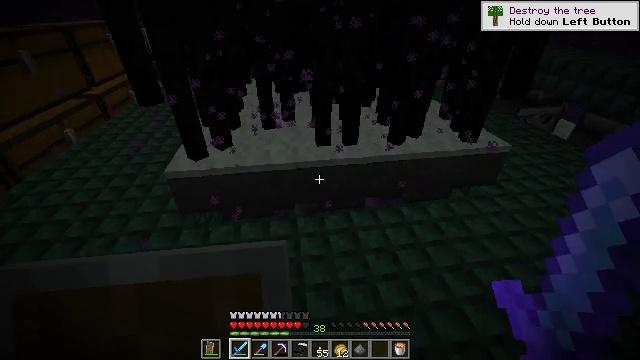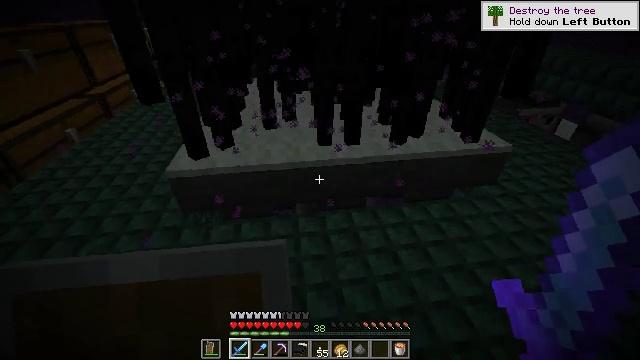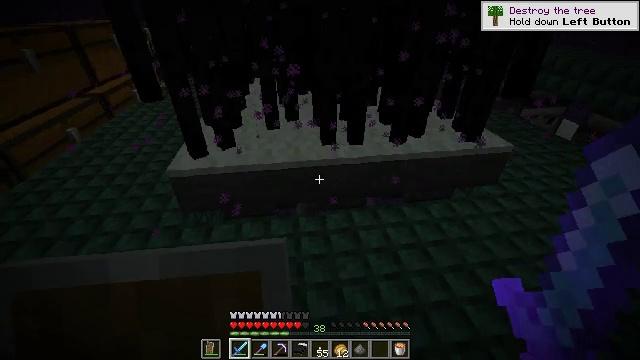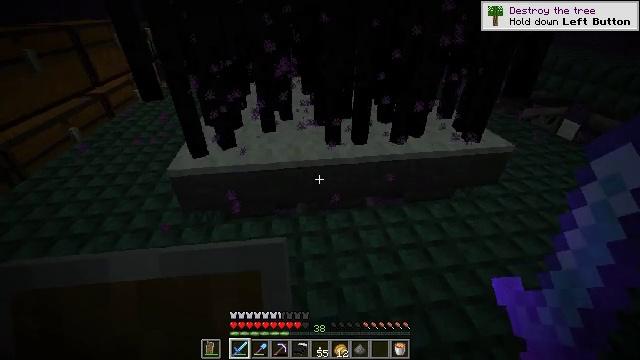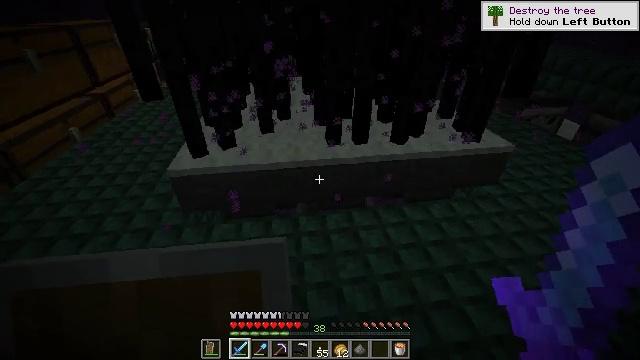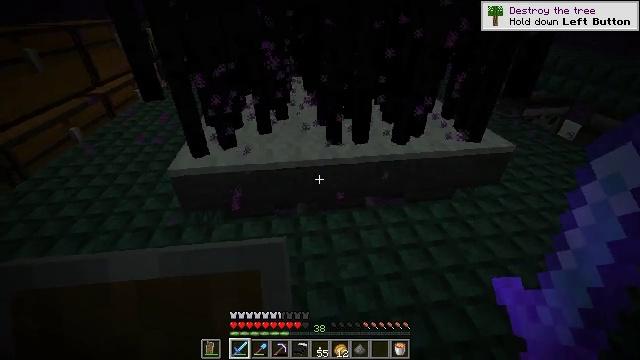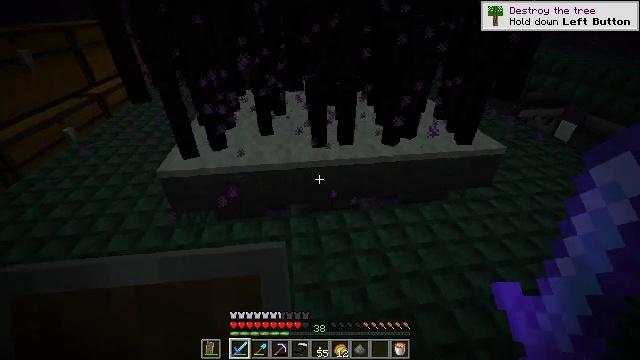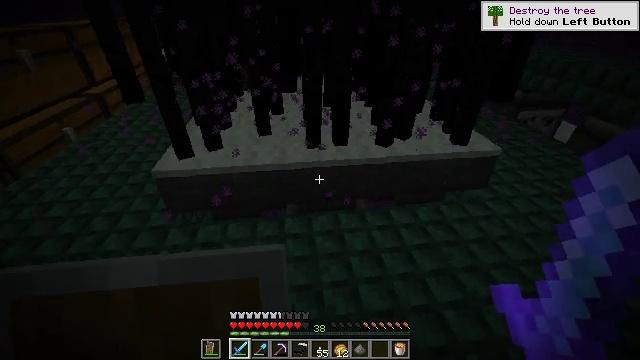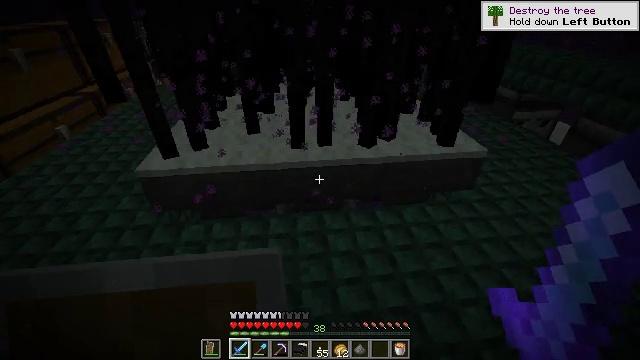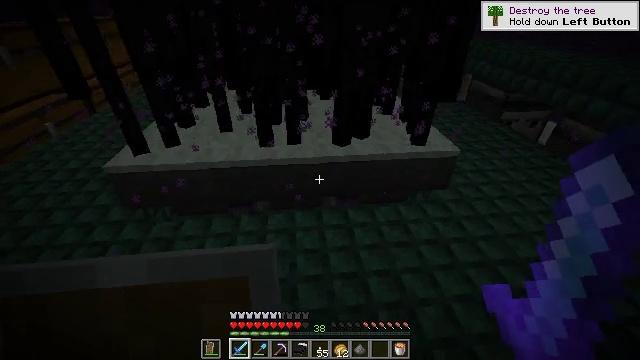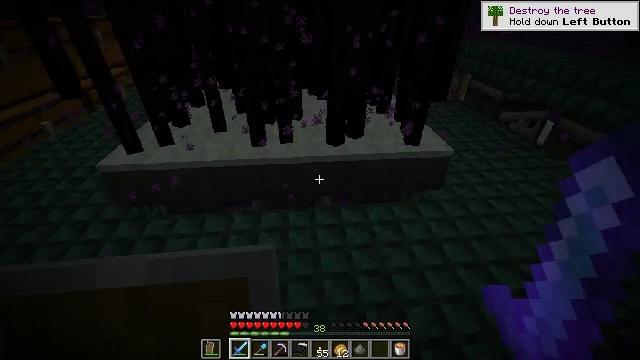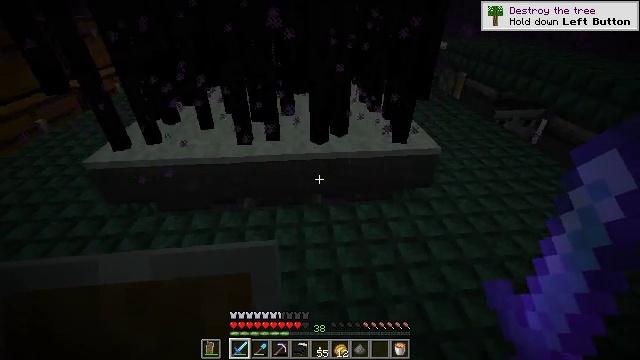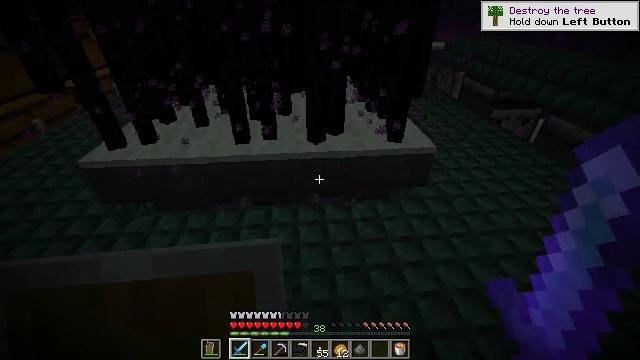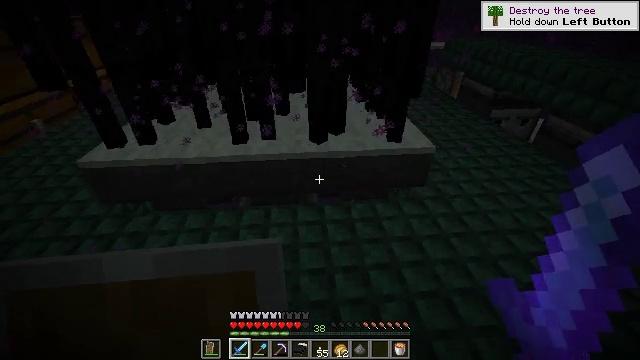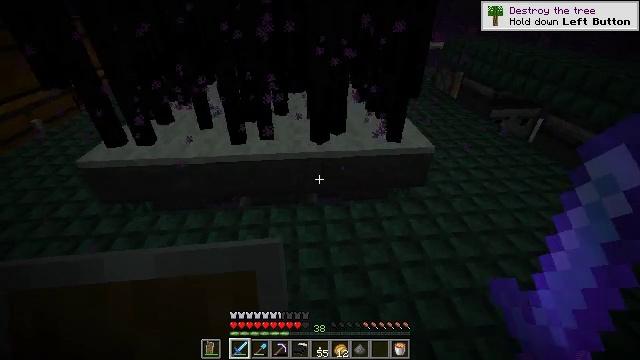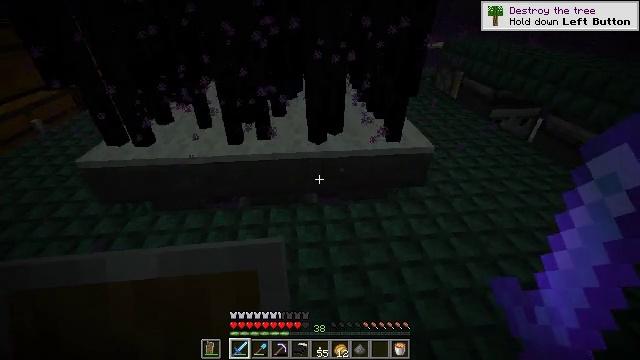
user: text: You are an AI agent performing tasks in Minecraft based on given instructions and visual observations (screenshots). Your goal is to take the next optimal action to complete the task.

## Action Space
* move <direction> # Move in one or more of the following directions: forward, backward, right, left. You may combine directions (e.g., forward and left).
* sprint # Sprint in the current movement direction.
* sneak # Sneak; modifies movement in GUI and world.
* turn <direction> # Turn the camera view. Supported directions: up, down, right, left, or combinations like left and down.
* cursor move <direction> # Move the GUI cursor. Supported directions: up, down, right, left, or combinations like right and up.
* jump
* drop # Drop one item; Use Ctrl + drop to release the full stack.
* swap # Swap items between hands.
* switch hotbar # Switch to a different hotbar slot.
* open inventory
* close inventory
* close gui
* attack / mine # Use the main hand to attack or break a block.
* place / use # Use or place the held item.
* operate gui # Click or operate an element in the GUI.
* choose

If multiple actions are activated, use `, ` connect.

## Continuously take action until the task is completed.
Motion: motion action
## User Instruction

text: Defeat an enderman.
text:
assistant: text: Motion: no_op
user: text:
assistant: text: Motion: no_op
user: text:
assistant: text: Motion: no_op
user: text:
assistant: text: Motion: no_op
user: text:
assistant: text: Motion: no_op
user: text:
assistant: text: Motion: move right
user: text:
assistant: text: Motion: move right
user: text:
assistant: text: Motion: move right
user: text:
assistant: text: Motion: move right
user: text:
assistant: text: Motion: no_op
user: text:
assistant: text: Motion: no_op
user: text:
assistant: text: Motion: no_op
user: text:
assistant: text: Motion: no_op
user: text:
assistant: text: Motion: no_op
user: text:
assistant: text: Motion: no_op
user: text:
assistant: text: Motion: no_op
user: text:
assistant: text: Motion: no_op
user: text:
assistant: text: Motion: turn right
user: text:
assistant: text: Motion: turn right
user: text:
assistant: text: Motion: turn right
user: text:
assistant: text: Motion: turn right
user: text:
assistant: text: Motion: turn right
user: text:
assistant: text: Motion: turn right
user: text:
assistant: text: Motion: no_op
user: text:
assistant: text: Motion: no_op
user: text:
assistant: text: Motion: no_op
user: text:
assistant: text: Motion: no_op
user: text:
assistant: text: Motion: turn right
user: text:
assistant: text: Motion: turn right
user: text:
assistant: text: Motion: turn right